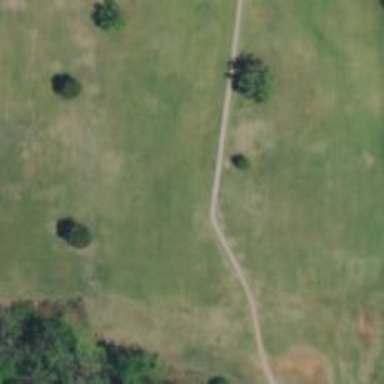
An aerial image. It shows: Service road designated as golf cart path.